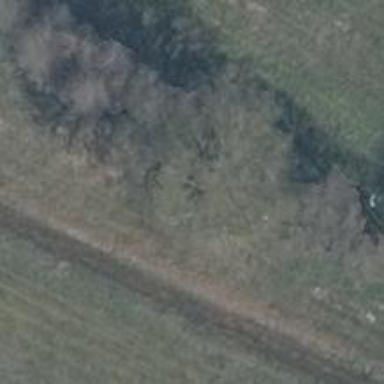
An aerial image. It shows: Row of deciduous broadleaved trees.